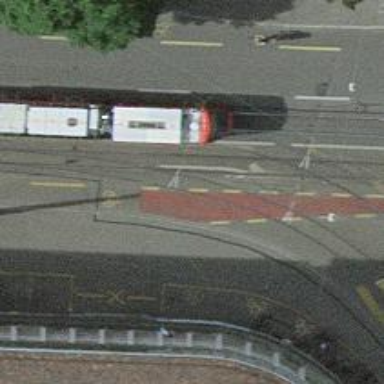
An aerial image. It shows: Tram level crossing on the railway.